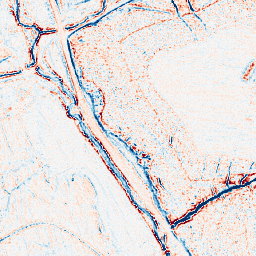
Category: classical
Decomposition family: uniform
Decomposition parameters: size: 5
Upsampling method: nearest
Upsampling parameters: scale: 2
Upsampling scale: 2